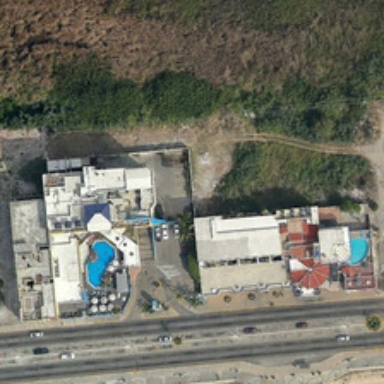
There are two houses beside the road .